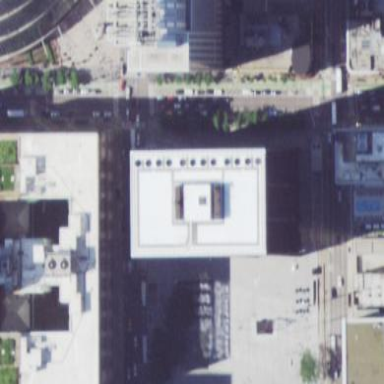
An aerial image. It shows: Public government office building with flat concrete roof.